Interaction volume radius: 5 \u00c5
Interaction volume height: 15 \u00c5
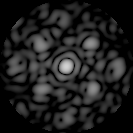
Disorder parameter: 0.5038